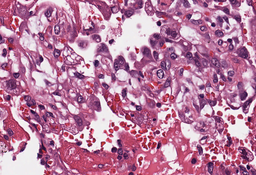
Tumor epithelial tissue: yes
Tumor-associated stroma tissue: yes
Normal tissue: no